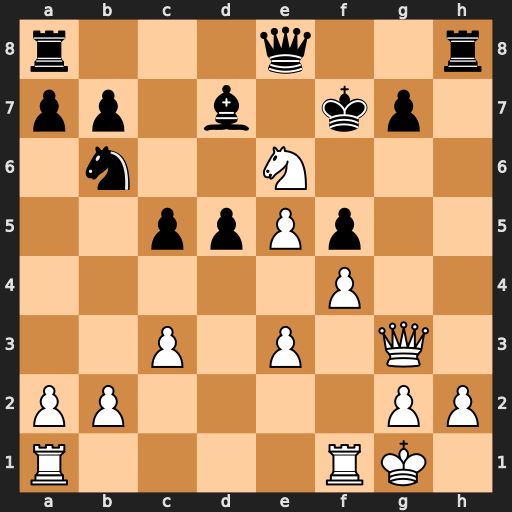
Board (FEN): r3q2r/pp1b1kp1/1n2N3/2ppPp2/5P2/2P1P1Q1/PP4PP/R4RK1
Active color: w
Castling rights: -
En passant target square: -
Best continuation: Qxg7+ Kxe6 Qf6#